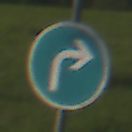
Verkehrszeichen: VorgeschriebeneFahrtrichtungRechts
Umgebung: Outdoor, Nature
Tageszeit: MorningAfternoon
Wetter: PartlyCloudy
Licht: Natural
Jahreszeit: NotSpecified
Kontrast: HighContrast